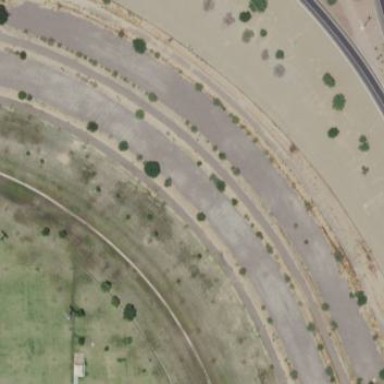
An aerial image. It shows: Detention basin filled with water.